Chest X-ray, PA view. Patient: 43 years old, sex M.
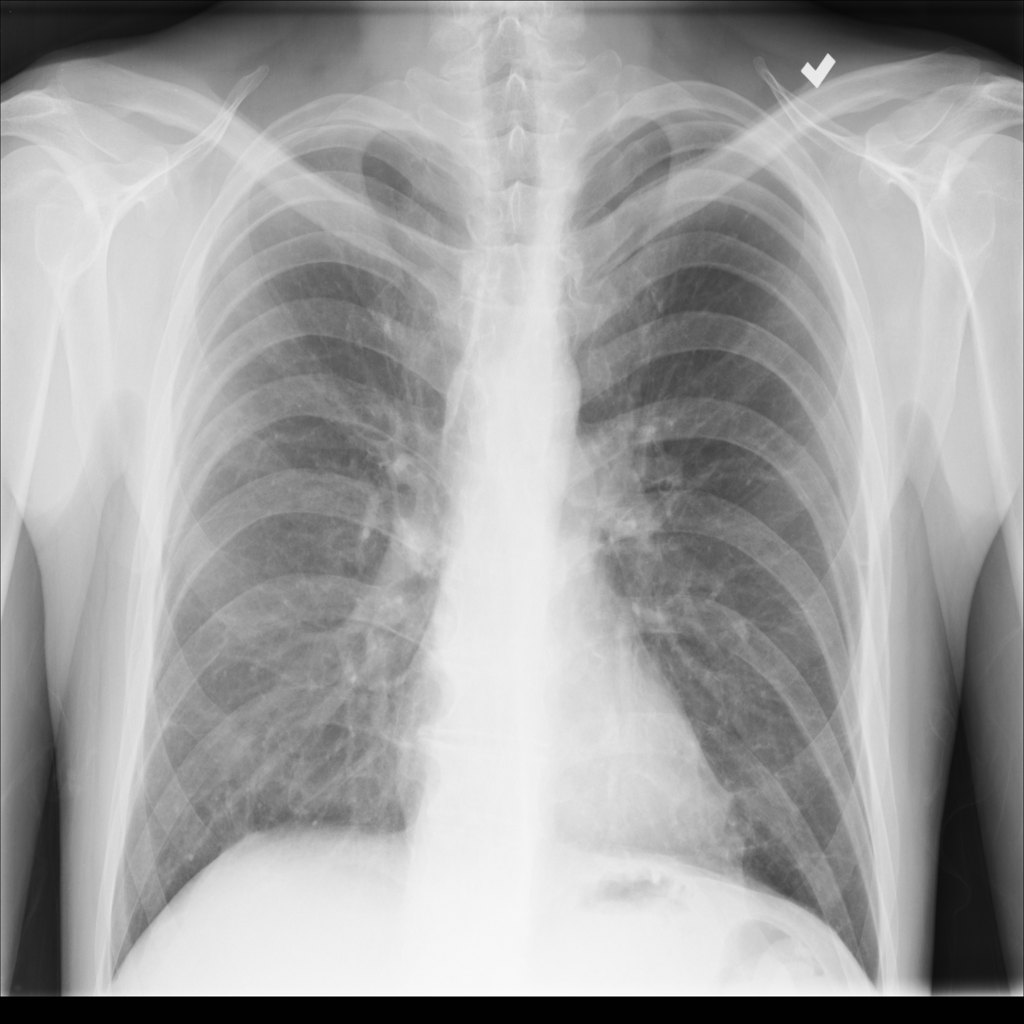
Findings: Atelectasis